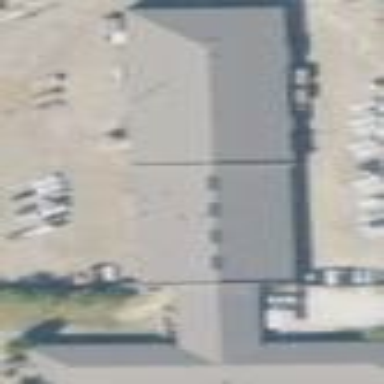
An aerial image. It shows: Building.